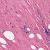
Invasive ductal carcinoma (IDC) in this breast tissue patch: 0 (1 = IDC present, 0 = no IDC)